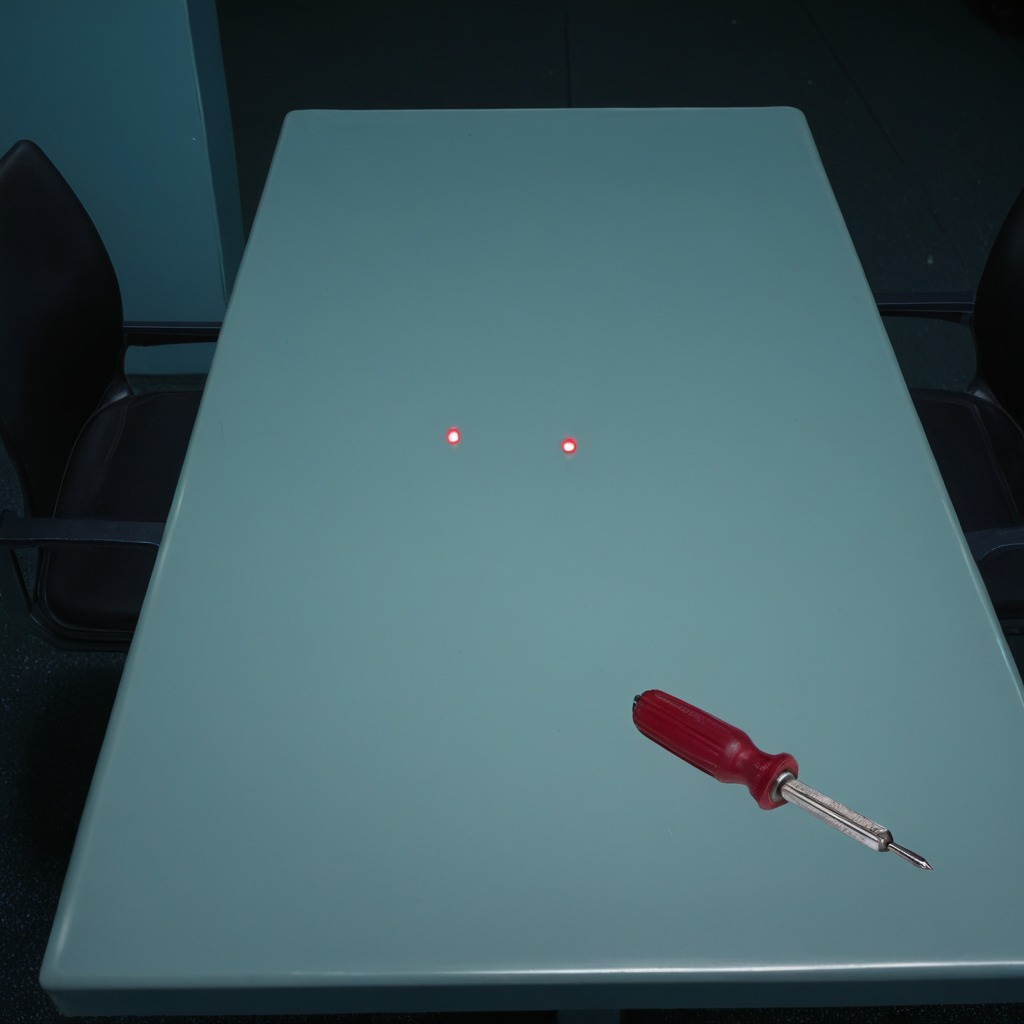
A screwdriver lies on a clean empty table in a railway signal maintenance room lit by harsh overhead fluorescents.